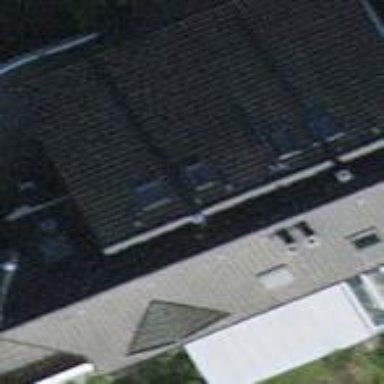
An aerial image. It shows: Terrace building.